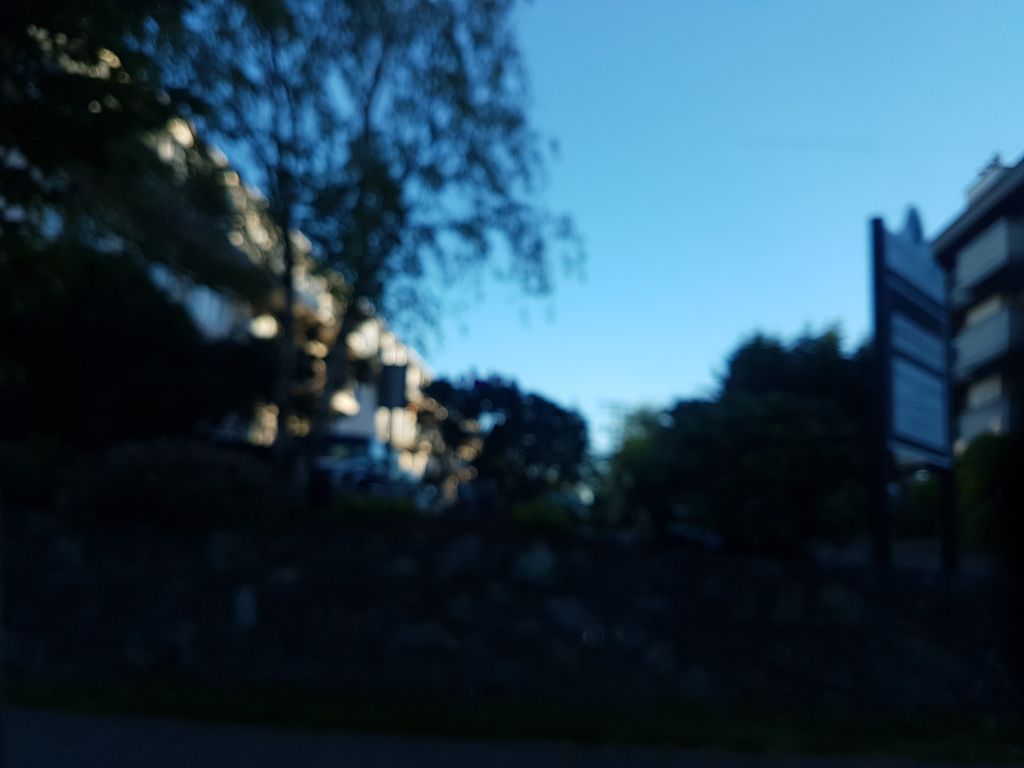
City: victoria